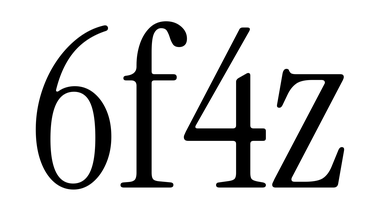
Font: InstrumentSerif-Regular